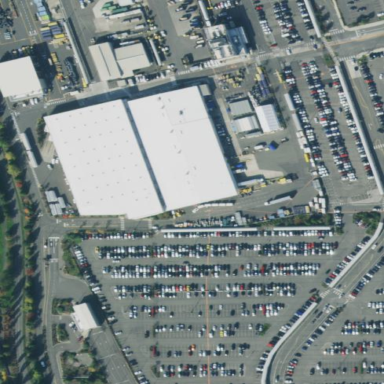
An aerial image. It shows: Warehouse.